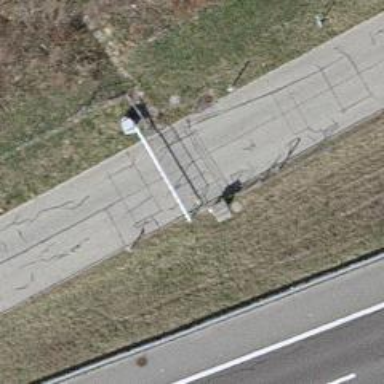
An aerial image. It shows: Lift gate barrier.